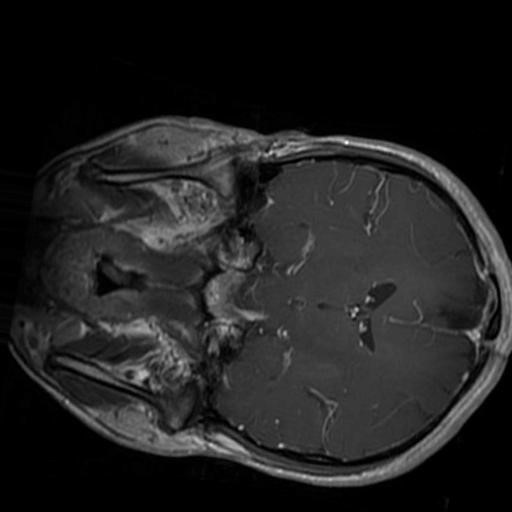
Label: brain_glioma